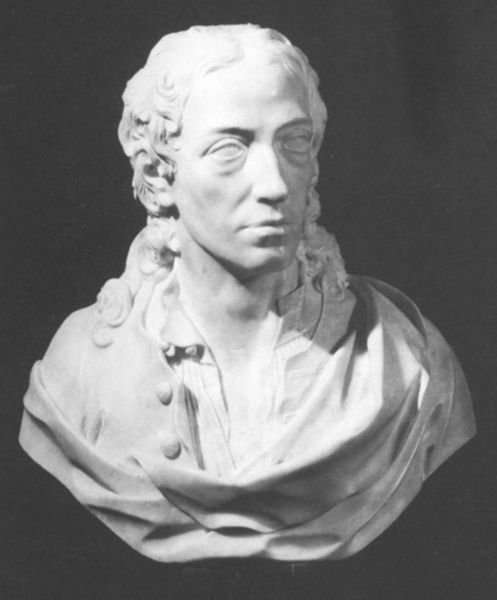
Titel: Büste des Alexander Pope
Künstler: Michael Rysbrack
Schlagwörter: kopf, mann, weiß, haar, marmor, mund, nase, alt, jacke, augen, falten, kragen, stein, bildnis, hals, portrait, porträt, auge, haare, lippen, locken, skulptur, statue, büste, augenbraue, knöpfe, foto, antike, schiller, photo, hans, +augen, dont touch